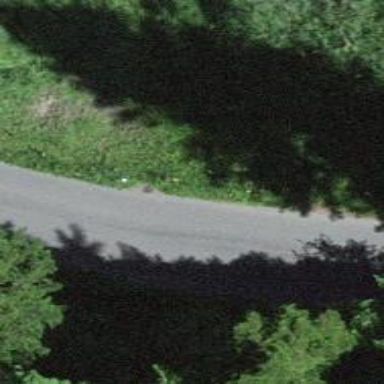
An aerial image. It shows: Paved tertiary road.